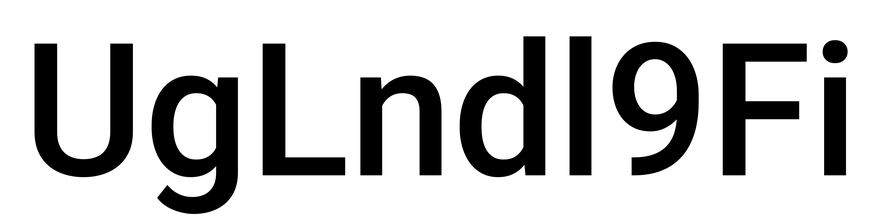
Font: Roboto_Medium